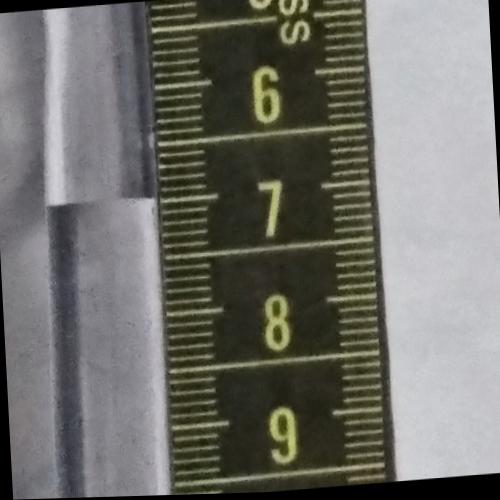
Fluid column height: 7.0 cm